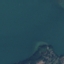
Land use / land cover: SeaLake